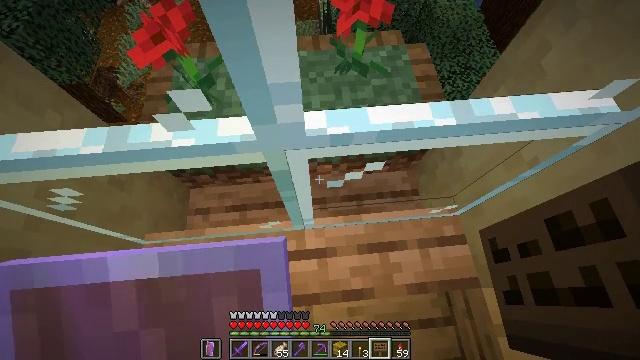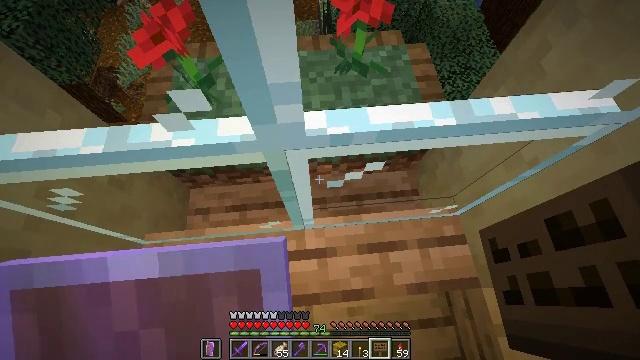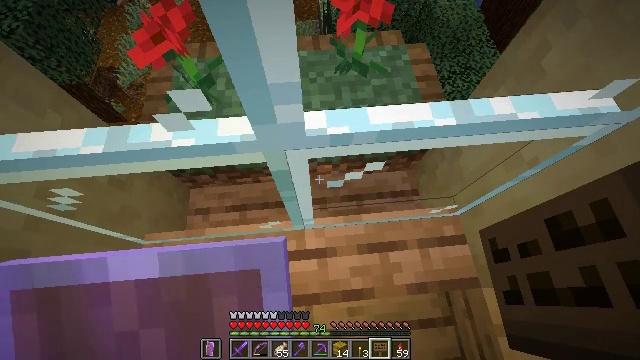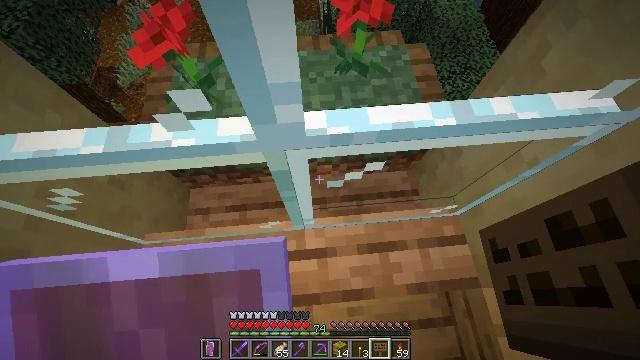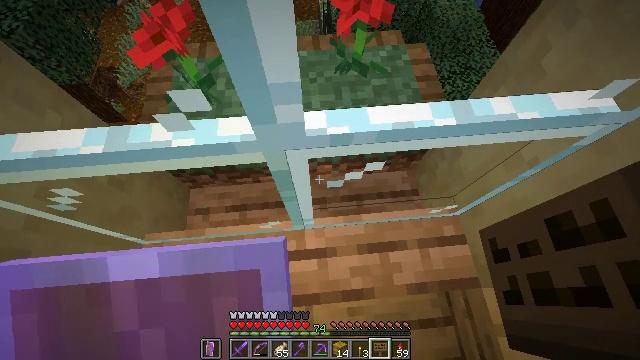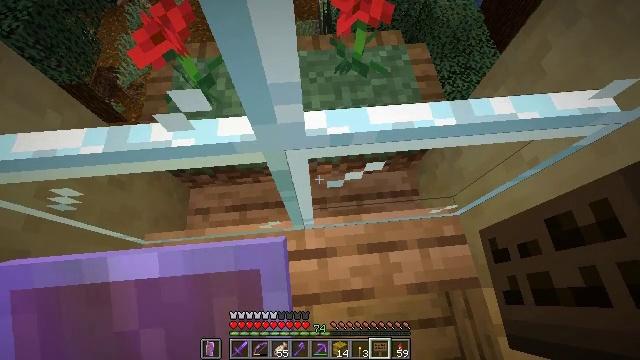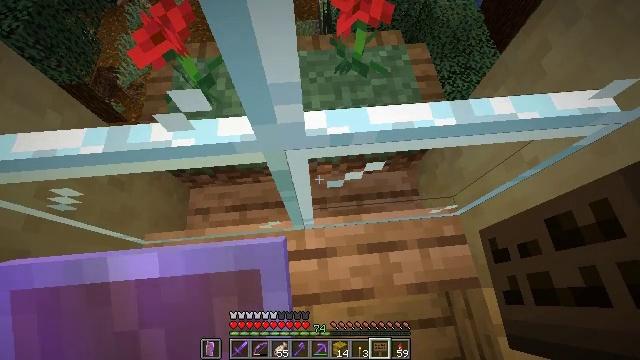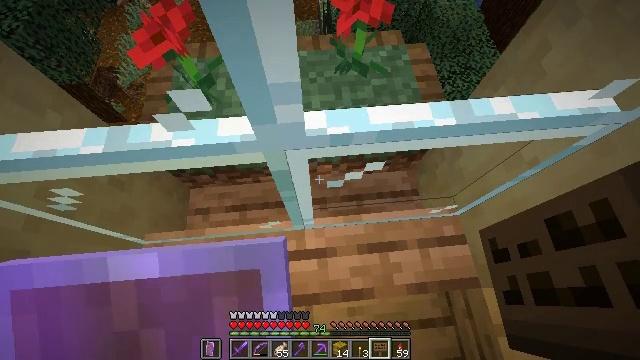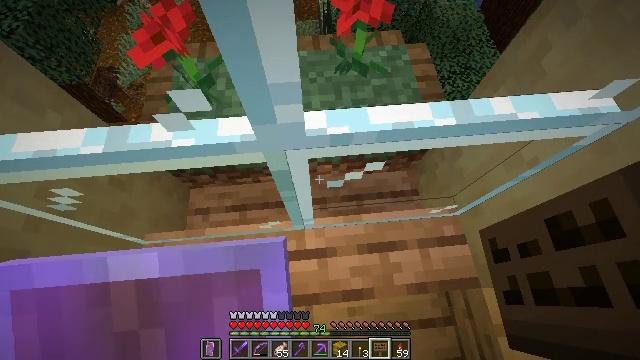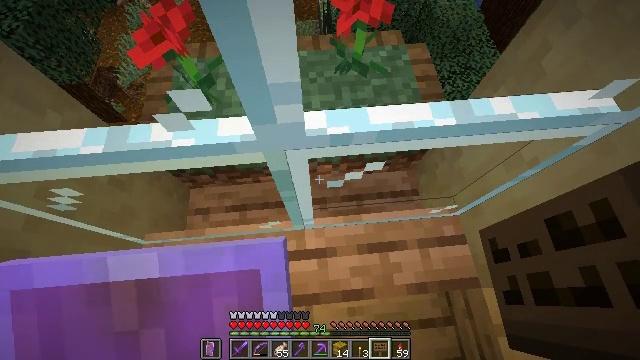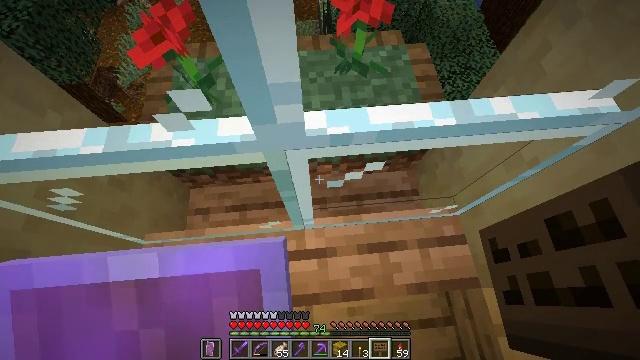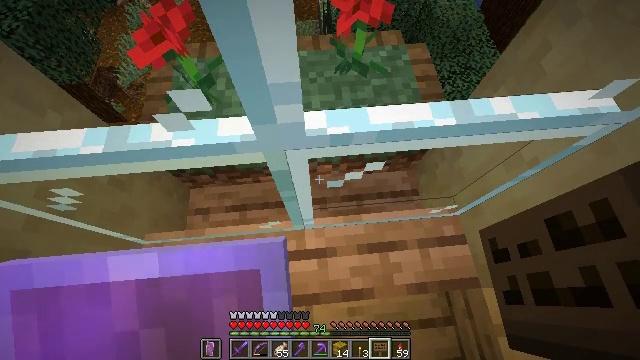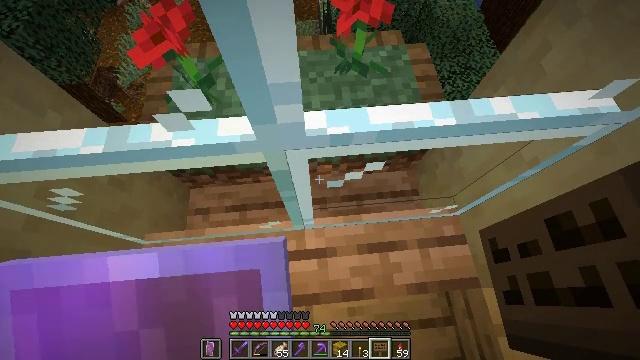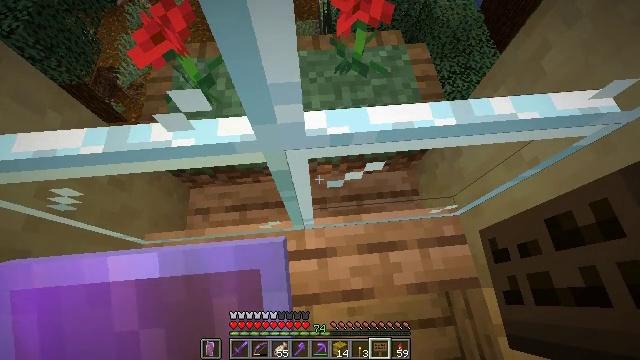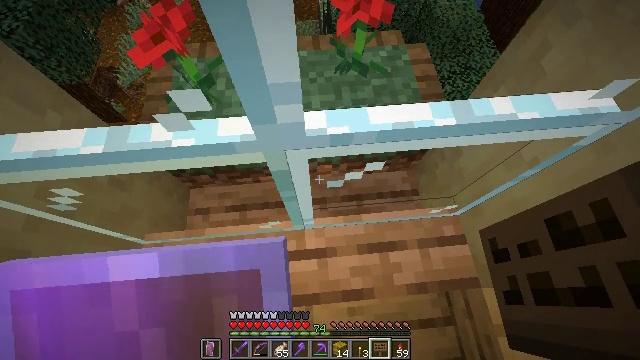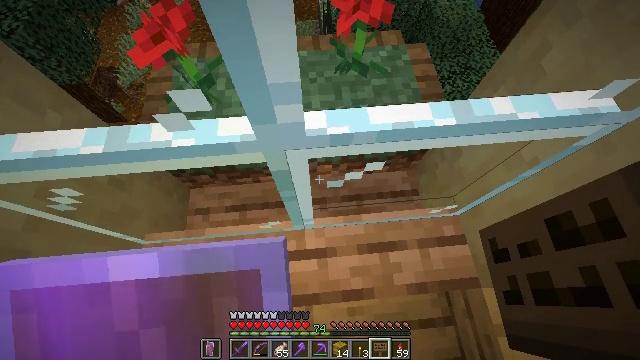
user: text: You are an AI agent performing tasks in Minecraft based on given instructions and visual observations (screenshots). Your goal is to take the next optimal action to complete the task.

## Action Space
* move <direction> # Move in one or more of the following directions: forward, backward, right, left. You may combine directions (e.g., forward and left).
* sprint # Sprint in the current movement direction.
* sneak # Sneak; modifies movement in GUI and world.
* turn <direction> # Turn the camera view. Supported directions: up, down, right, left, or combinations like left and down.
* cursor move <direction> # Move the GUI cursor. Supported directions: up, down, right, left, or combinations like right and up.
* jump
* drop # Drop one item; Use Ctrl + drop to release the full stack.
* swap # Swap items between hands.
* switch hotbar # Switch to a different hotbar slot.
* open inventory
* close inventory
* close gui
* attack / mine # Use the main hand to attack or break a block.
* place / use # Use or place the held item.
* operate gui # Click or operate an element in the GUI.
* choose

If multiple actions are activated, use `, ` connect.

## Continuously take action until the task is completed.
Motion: motion action
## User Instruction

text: Use the crafting table to craft a flower pot.
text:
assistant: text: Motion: no_op
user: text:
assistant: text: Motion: no_op
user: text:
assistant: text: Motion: no_op
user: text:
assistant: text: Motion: no_op
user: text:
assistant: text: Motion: no_op
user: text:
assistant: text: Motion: no_op
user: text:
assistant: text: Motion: no_op
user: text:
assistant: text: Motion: no_op
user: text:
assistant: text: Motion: no_op
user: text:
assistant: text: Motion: no_op
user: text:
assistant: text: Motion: no_op
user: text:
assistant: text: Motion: no_op
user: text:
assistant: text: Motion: no_op
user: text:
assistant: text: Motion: no_op
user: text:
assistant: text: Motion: no_op
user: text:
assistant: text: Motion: no_op
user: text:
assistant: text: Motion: no_op
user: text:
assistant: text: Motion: no_op
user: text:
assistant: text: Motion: no_op
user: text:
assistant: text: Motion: sneak
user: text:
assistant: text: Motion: sneak, turn up
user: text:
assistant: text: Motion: sneak, turn left and up
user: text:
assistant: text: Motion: sneak, turn left and up
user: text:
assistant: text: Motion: sneak
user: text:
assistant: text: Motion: move forward, sneak
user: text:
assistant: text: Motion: move forward and move right, sneak
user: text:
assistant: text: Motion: move forward and move right, sneak
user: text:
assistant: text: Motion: move forward and move right, sneak
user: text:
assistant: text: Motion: move forward and move right, sneak
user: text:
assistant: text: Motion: move forward and move right, sneak